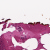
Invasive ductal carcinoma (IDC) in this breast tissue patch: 0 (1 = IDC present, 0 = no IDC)